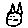
Label: cat